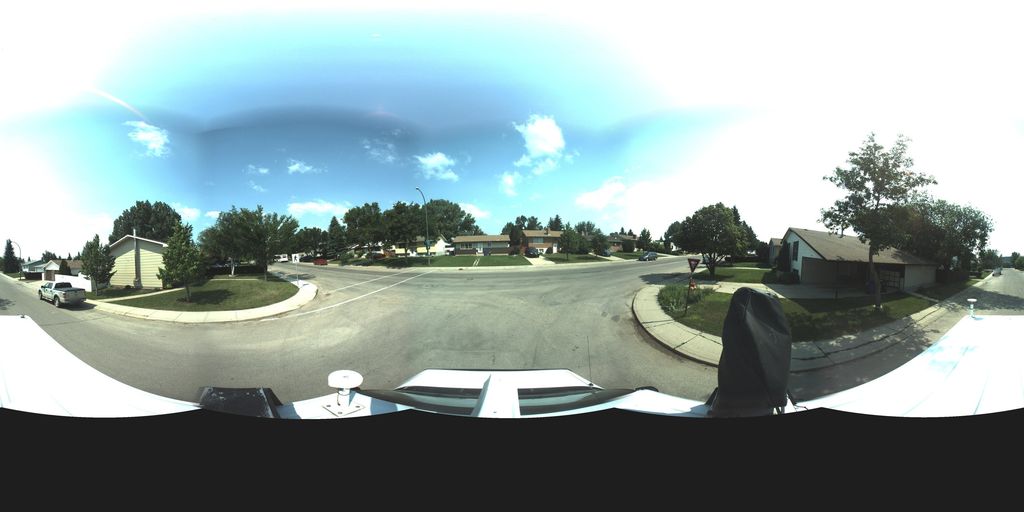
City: saskatoon